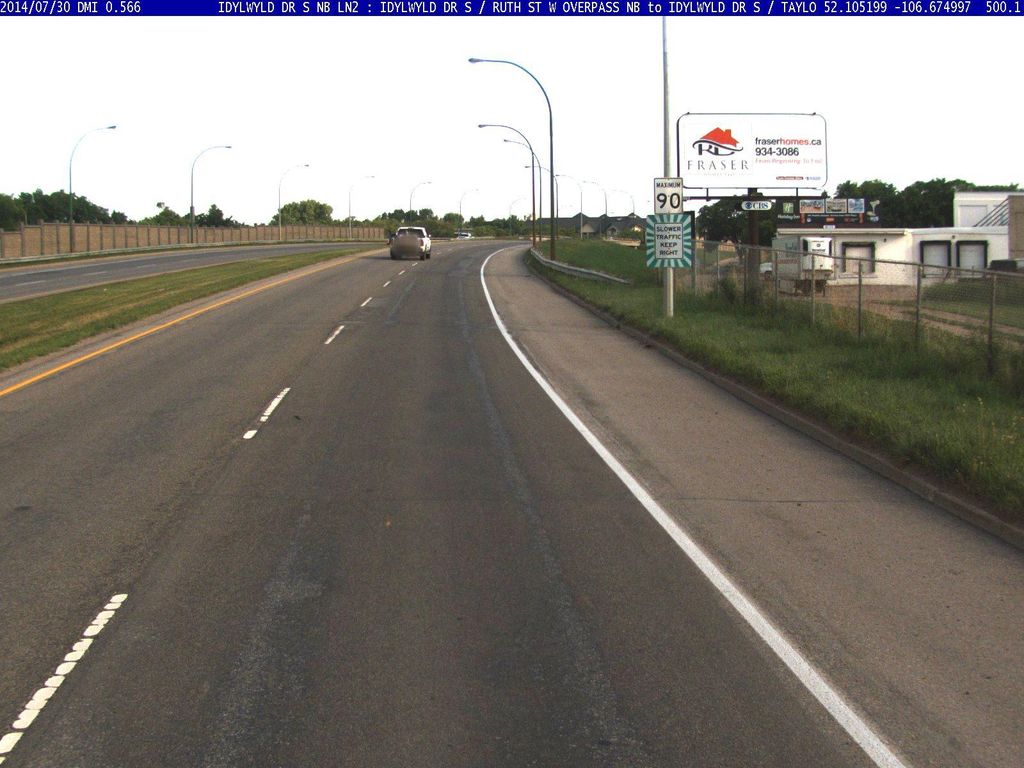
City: saskatoon